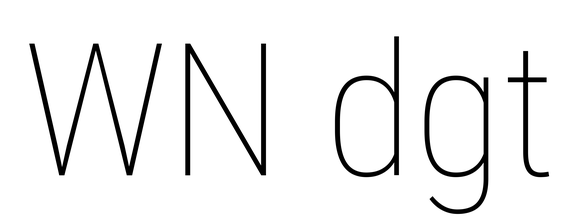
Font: Roboto_Condensed_Thin